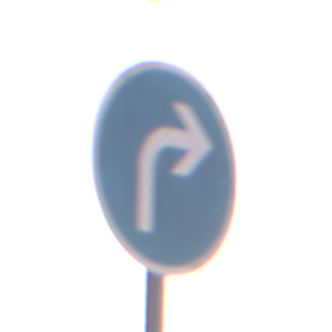
Verkehrszeichen: VorgeschriebeneFahrtrichtungRechts
Umgebung: Outdoor, RoadRail
Tageszeit: Dawn
Wetter: Clear
Licht: Natural
Jahreszeit: NotSpecified
Kontrast: LowContrast